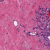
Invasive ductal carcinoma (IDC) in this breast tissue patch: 0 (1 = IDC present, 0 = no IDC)